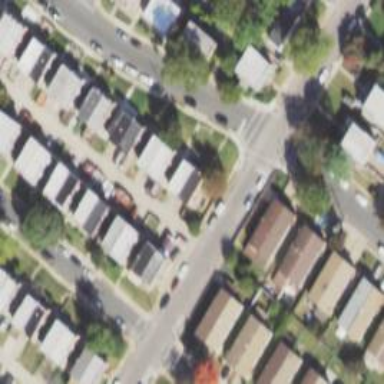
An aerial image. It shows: Alley classified as service road.